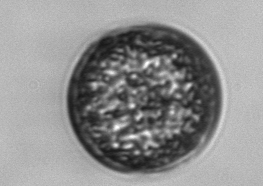
Label: Coscinodiscus